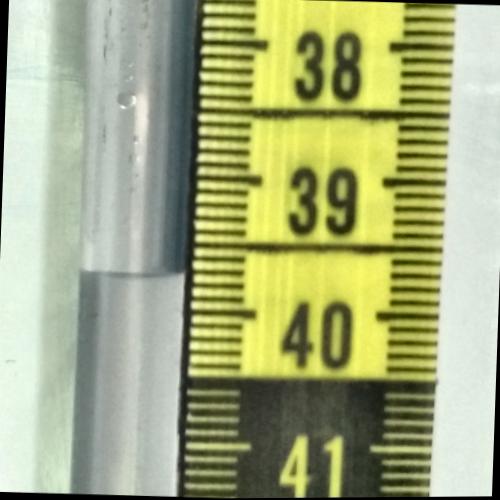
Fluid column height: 39.7 cm